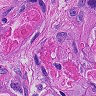
Metastatic tissue present: yes